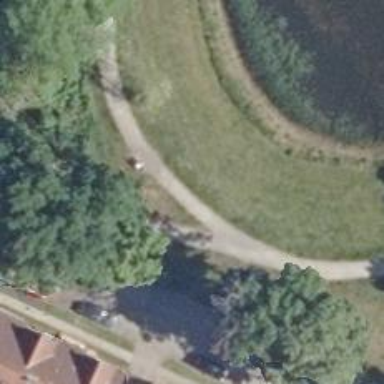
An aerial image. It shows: Compacted path.